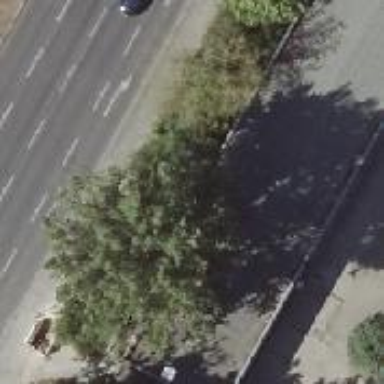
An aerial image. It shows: Footway with ramp.